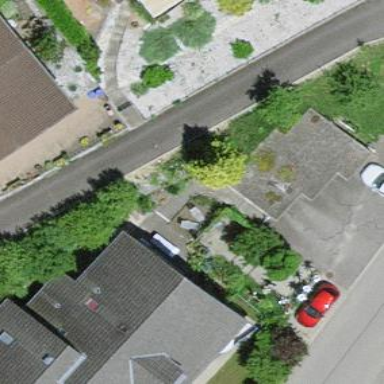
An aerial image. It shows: Garage.